Field crop: maize
Growth stage: 2
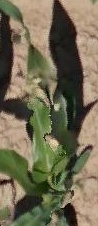
Species: maize